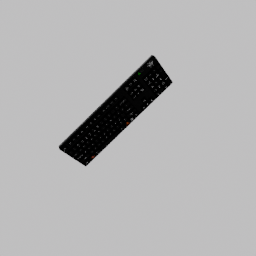
Label: electronics